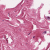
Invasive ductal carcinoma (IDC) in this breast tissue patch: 0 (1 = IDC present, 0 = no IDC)